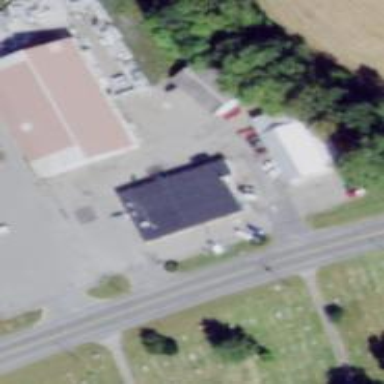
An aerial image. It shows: Swimming pool shop.